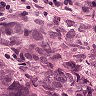
Metastatic tissue present: yes